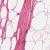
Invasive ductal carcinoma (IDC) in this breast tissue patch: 0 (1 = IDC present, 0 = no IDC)